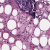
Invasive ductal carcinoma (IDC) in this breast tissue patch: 0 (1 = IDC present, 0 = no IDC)